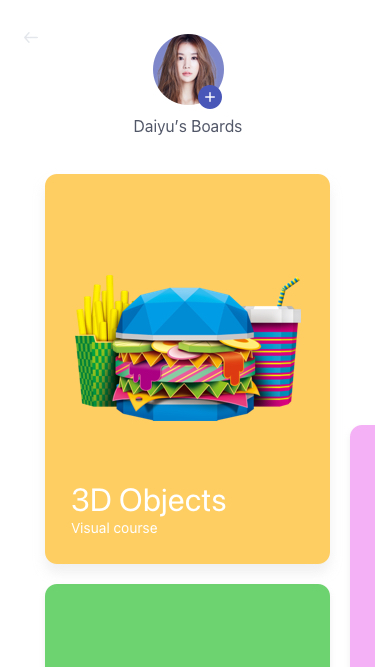
Text in this UI design:
Daiyu’s Boards
3D Objects
Visual course